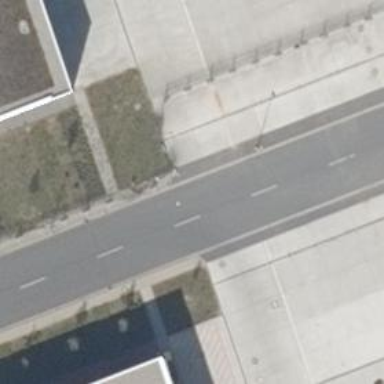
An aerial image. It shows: Footway along the road.